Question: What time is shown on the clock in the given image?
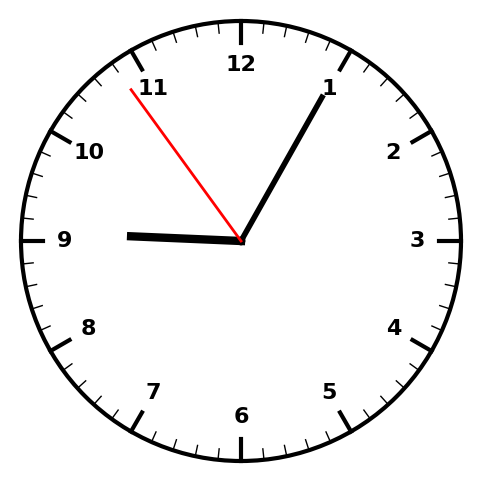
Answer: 09:04:54